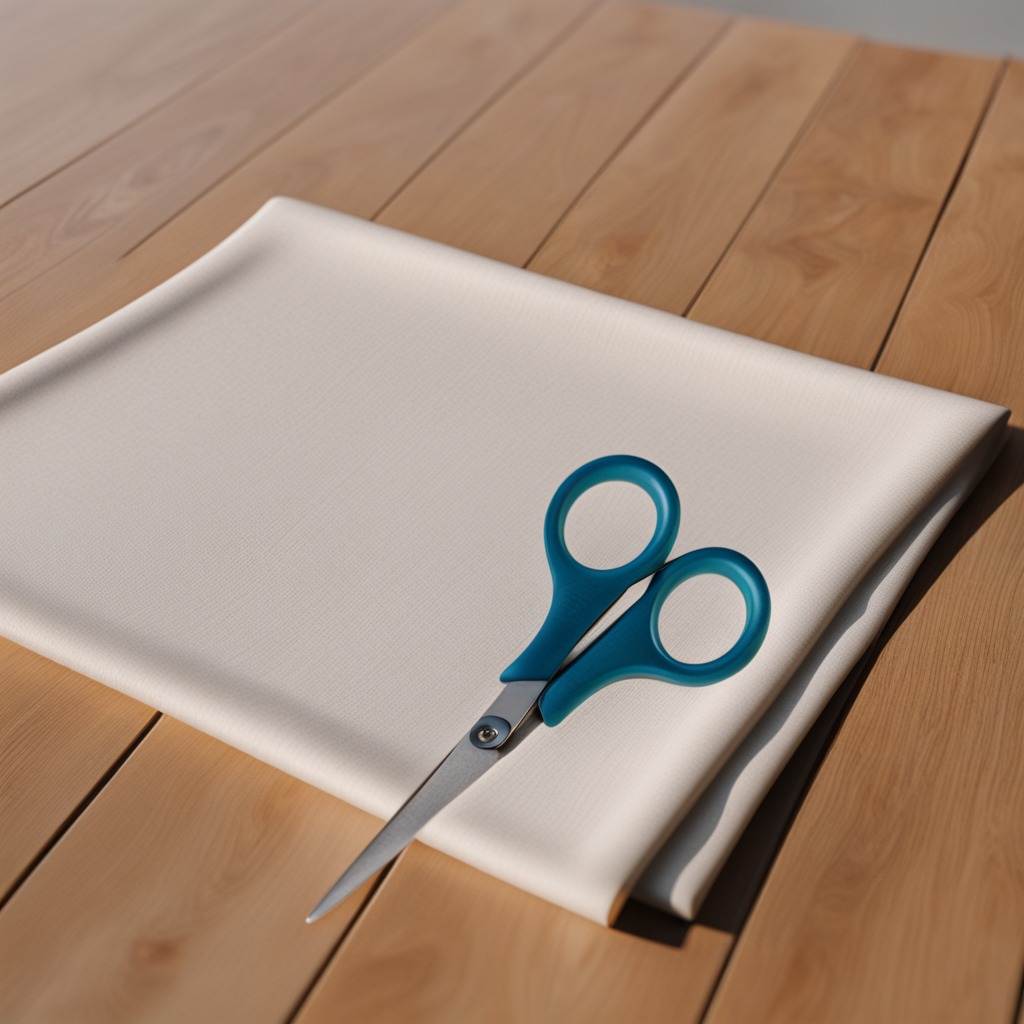
A scissor lies on the wooden table.